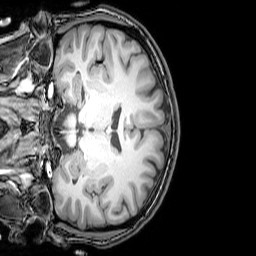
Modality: T1w
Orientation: coronal
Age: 22
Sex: female
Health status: healthy
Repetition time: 0.081 s
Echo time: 0.037 s